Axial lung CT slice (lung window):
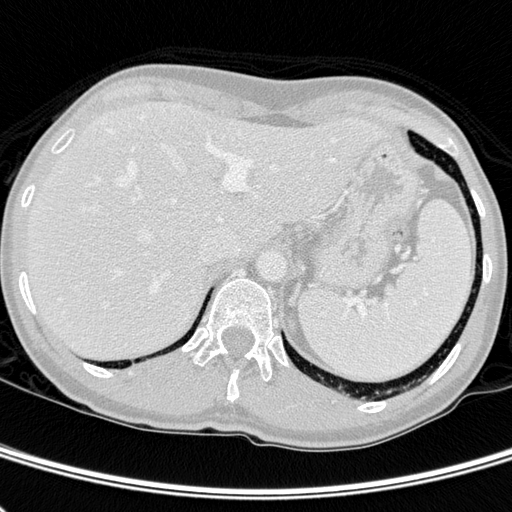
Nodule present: no